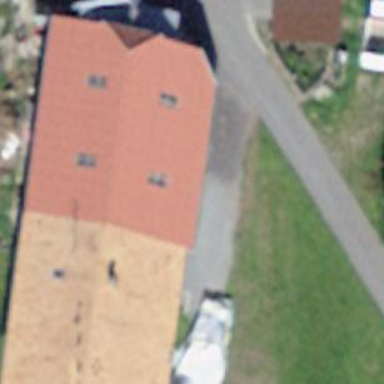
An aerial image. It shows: Farm building.